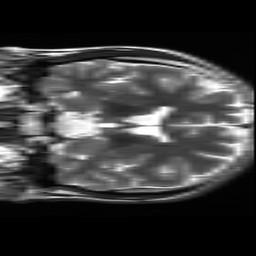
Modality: T2w
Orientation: coronal
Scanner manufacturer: ge
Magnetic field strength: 3 T
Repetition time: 6.255 s
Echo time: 0.1014 s